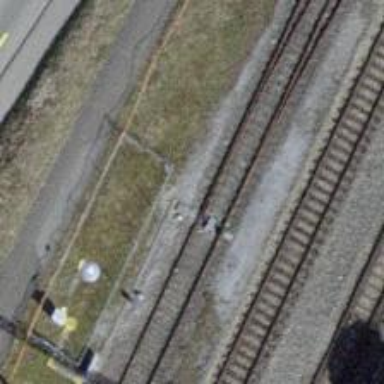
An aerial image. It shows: Railway switch.